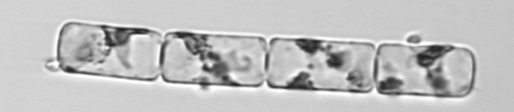
Label: Guinardia_delicatula